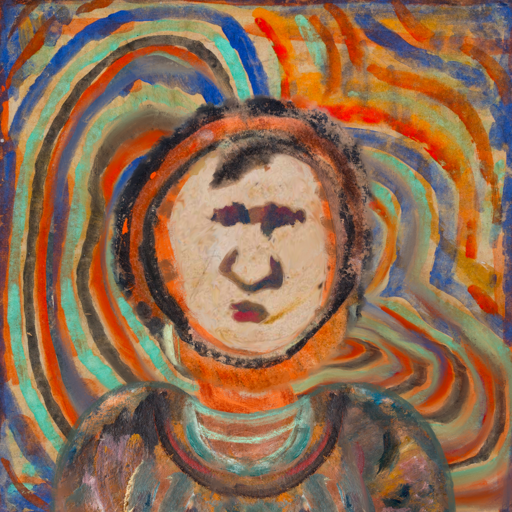
Background: Sisters, Head And Neck Front: Rupkatha, Face Front: In_The_Sun, Bust: Boggyland, Hair Front: Childish, Head Accessory: Blank, Second Necklace: Blank, Necklace: Blank, Baby: Blank